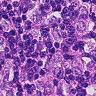
Metastatic tissue present: yes